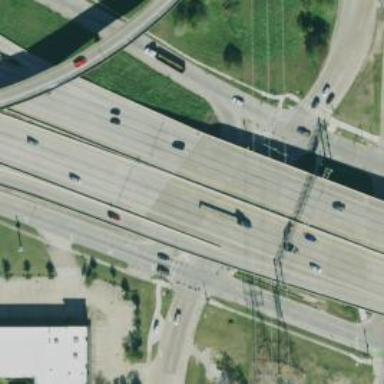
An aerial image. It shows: Frontage road that is classified as secondary link.